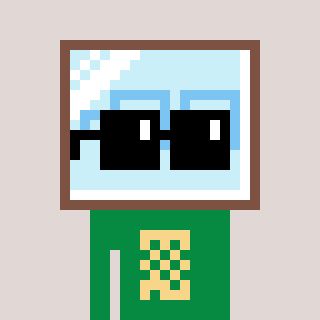
a pixel art character with square black sunglasses, a mirror-shaped head and a green-colored body on a warm background